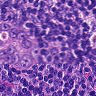
Metastatic tissue present: yes